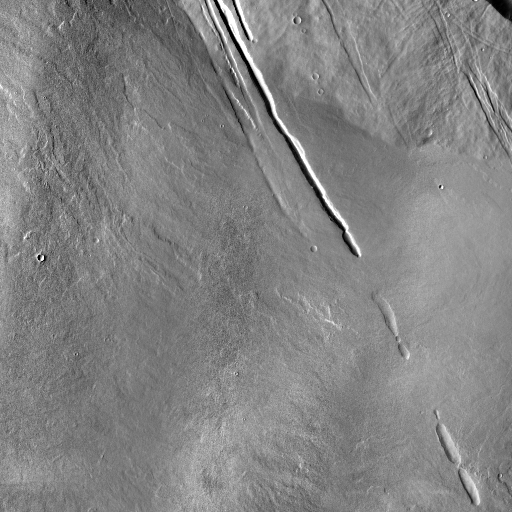
Crater classes present: Background, Other